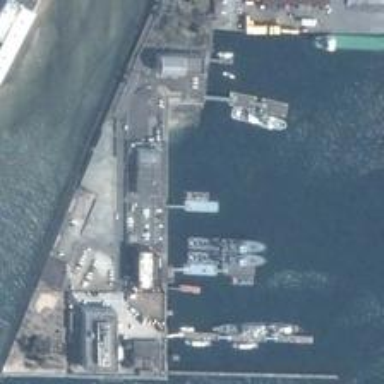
Several boats are in a port near a wharf .